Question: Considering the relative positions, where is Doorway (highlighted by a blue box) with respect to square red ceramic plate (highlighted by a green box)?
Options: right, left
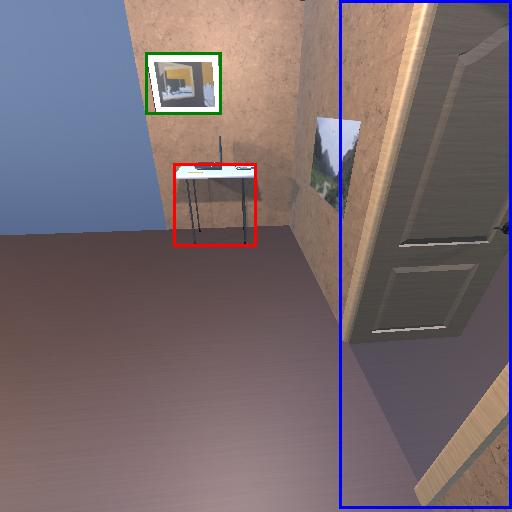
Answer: right